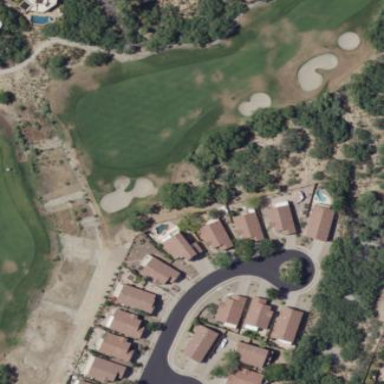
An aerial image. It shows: Rough grassy area used for golf.